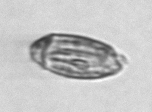
Label: Katodinium_or_Torodinium